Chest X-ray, PA view. Patient: 59 years old, sex F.
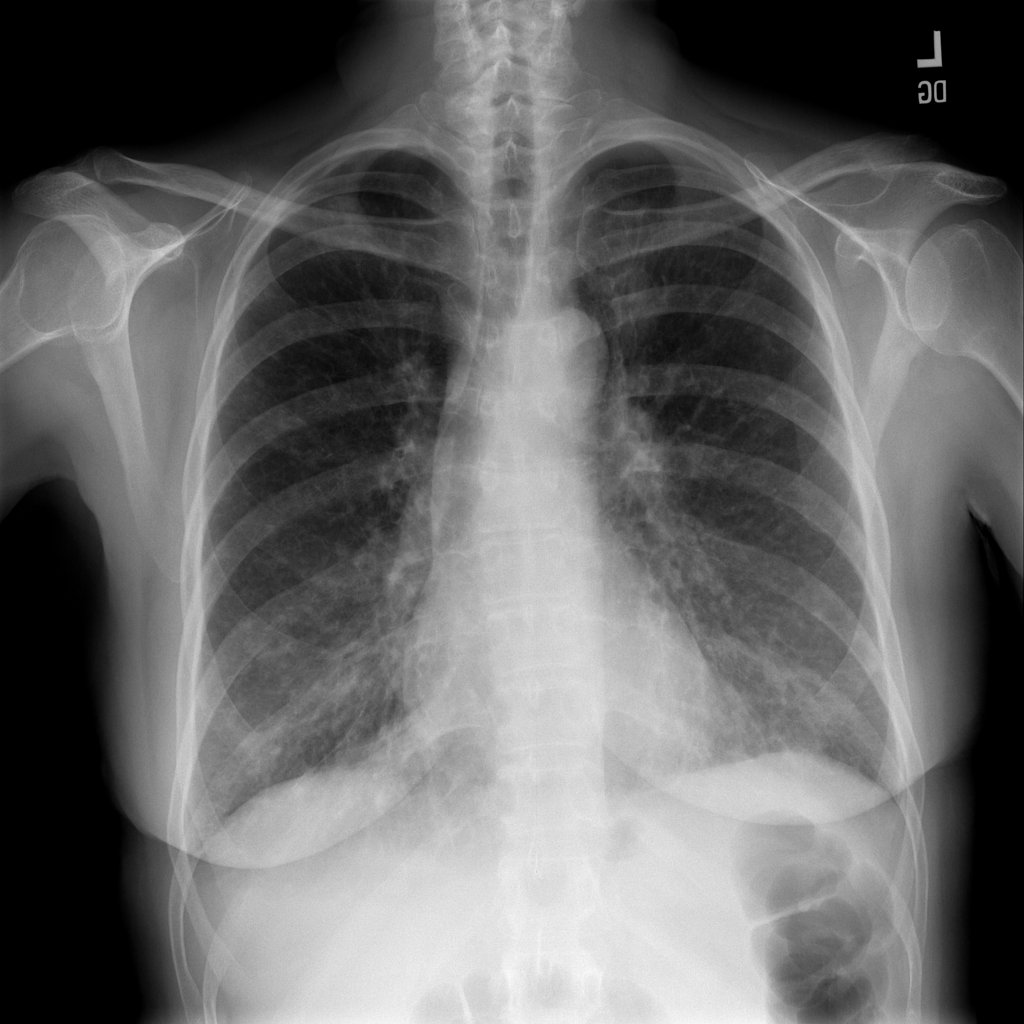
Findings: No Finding